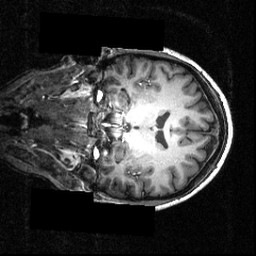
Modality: T1w
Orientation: coronal
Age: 21
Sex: female
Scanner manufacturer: siemens
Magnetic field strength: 3.951 T
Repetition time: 1.5 s
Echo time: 0.00335 s